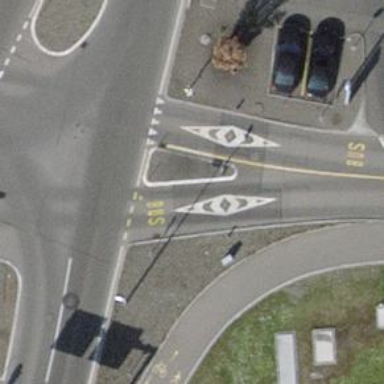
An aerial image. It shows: Rising bollard barrier.